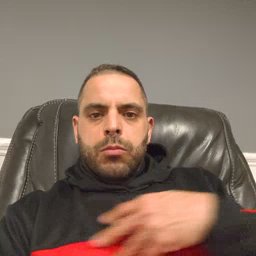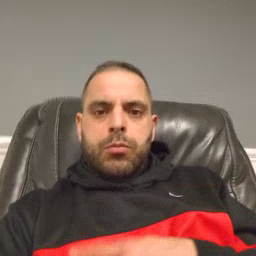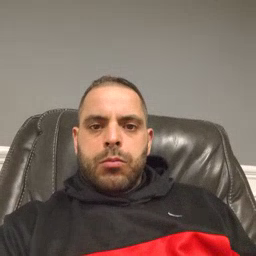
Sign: brother